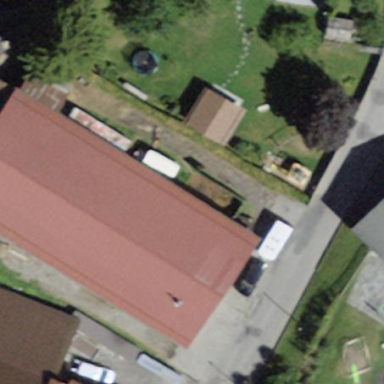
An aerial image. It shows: Stable.